Question: I am working in an app in which I need to give feature like Notes App in iphone. as shown in first screen shot , initially , notes leaves a tab before the content starts, I also wanted to do the same and for that when I set (of UITextView) by 25 , it shows like in screenshot 2, here you may see the image also gets shifted. I have set image as background. I don't know how to solve this problem.
I also tried by adding image as subview of UITextview but it won't repeat the lines, while scrolling (image of lines) like notes app.

I'm setting the background of Textview by following code.
'''
[textView setBackgroundColor:[UIColor colorWithPatternImage:[UIImage imageNamed:@"line_image.png"]]];
'''
Please tell me if I am going wrong or any extra effort needed to get desired output.
Thanks
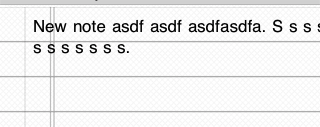
Answer: @Dinesh gave nice solution but as I want to use image of lines instead of drawing them. Image has some special effects that can not be achieved by drawing. So to solve it I created a table view below the textview keeping textview's background transparent. Now just added the image of line to my tableview's custom cell and set content offset of UItableview same as of the scrollview (subview of text view ,refering to the answer of @Vladimir ) .
And used the following code to scroll my tableview with scrolling the textview and got the desired output.
'''
- (void)scrollViewDidScroll:(UIScrollView *)scrollView
{
tableView.contentOffset =scrollView.contentOffset;
}
'''
Keeping my tableview's number of rows at a very large number.
PS: instead of setting the of textview, i set its frame's and decreased the width relaively.